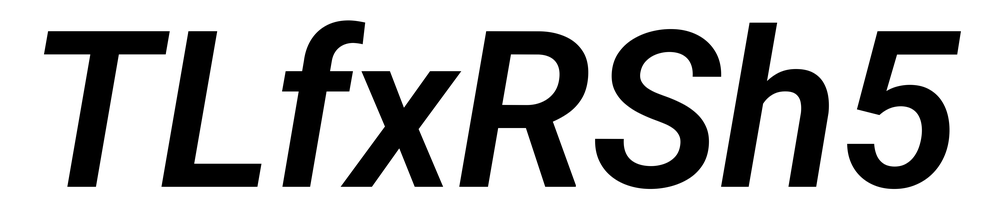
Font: Roboto-Italic_SemiBold_Italic